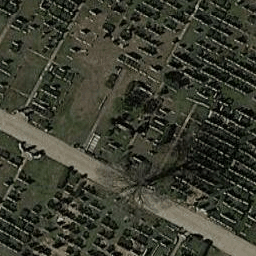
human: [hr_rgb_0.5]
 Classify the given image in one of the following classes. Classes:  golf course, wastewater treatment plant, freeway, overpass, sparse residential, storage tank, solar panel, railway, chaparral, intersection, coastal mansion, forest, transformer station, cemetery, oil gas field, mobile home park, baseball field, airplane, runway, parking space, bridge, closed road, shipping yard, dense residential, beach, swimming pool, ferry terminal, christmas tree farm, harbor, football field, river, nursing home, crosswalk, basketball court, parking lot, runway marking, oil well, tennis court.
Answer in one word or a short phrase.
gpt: cemetery